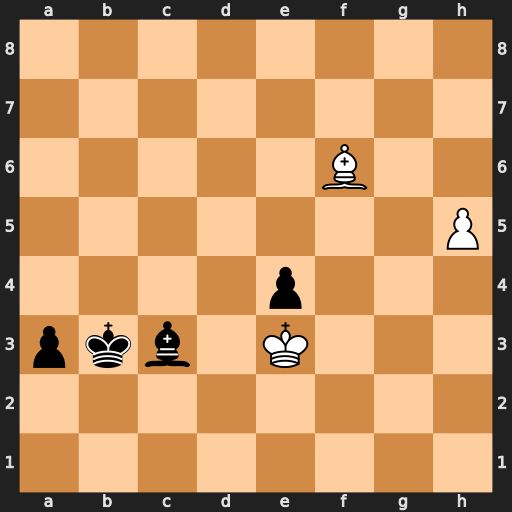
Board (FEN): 8/8/5B2/7P/4p3/pkb1K3/8/8
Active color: w
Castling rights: -
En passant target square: -
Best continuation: Bxc3 Kxc3 h6 a2 h7 Kc2 h8=Q